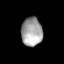
Tissue: prostate
Cell type: T cells
Senescence score: 0.3606
Nuclear area (px): 595
Mean DAPI intensity: 162.096